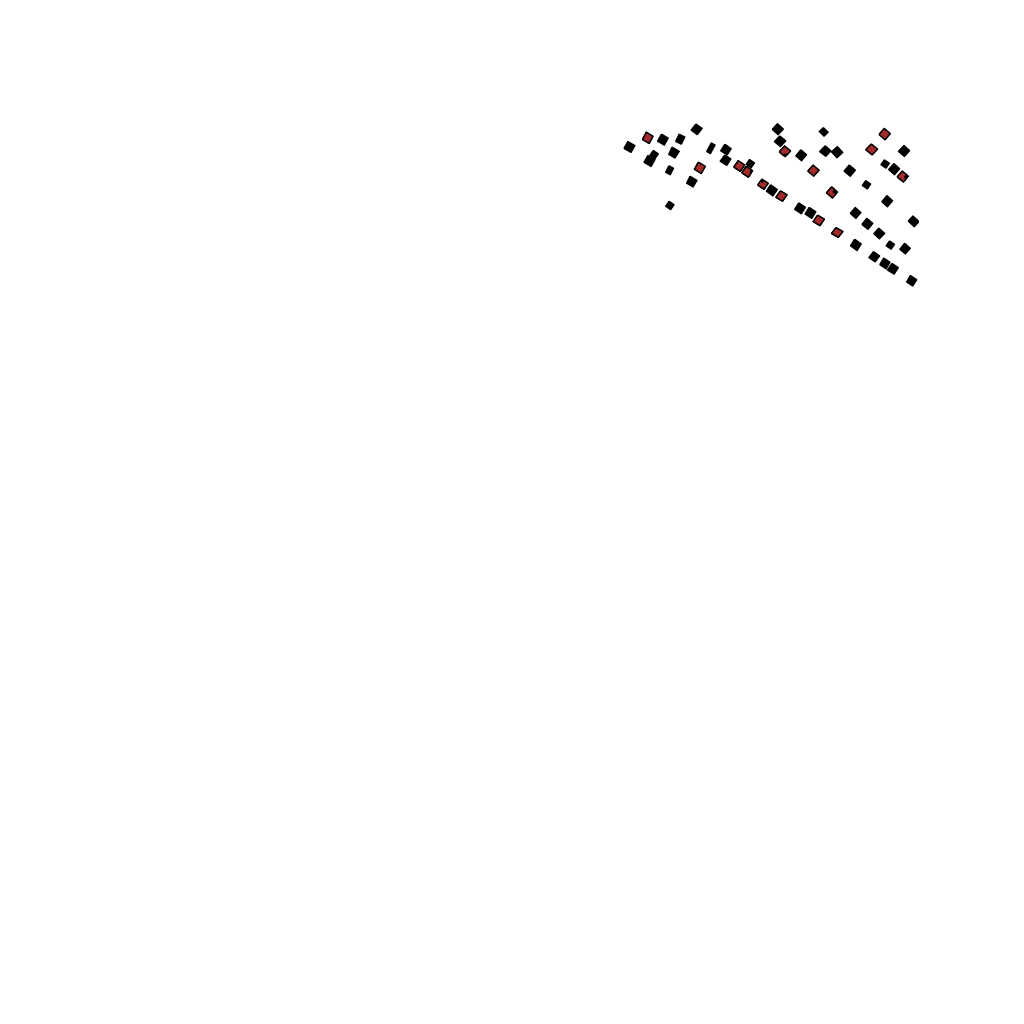
Tags: overhead vector_map, individual_rise, density_2, Building, Facility, 1.0 km²